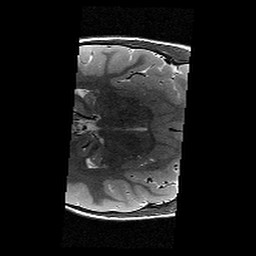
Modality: T2w
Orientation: axial
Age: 11
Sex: female
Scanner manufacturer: siemens
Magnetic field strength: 3 T
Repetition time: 9.23 s
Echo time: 0.067 s